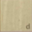
Piece: xx